Aerial crown-view tile of a tropical tree (Barro Colorado Island, Panama), acquired 20241216:
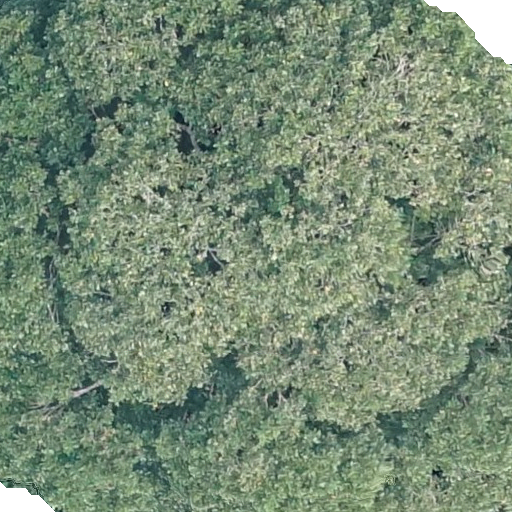
Species: Dipteryx oleifera
GBIF accepted scientific name: Dipteryx oleifera
Crown area: 557.721 m²